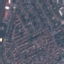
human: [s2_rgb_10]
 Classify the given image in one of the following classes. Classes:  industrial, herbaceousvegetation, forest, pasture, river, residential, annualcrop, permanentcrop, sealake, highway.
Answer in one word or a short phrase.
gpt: Residential